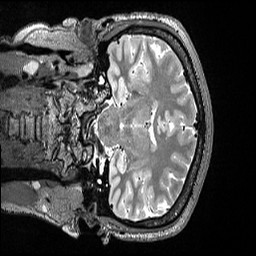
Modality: T2w
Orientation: coronal
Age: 34
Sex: female
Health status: healthy
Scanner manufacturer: siemens
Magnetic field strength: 3 T
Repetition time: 3.2 s
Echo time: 0.563 s